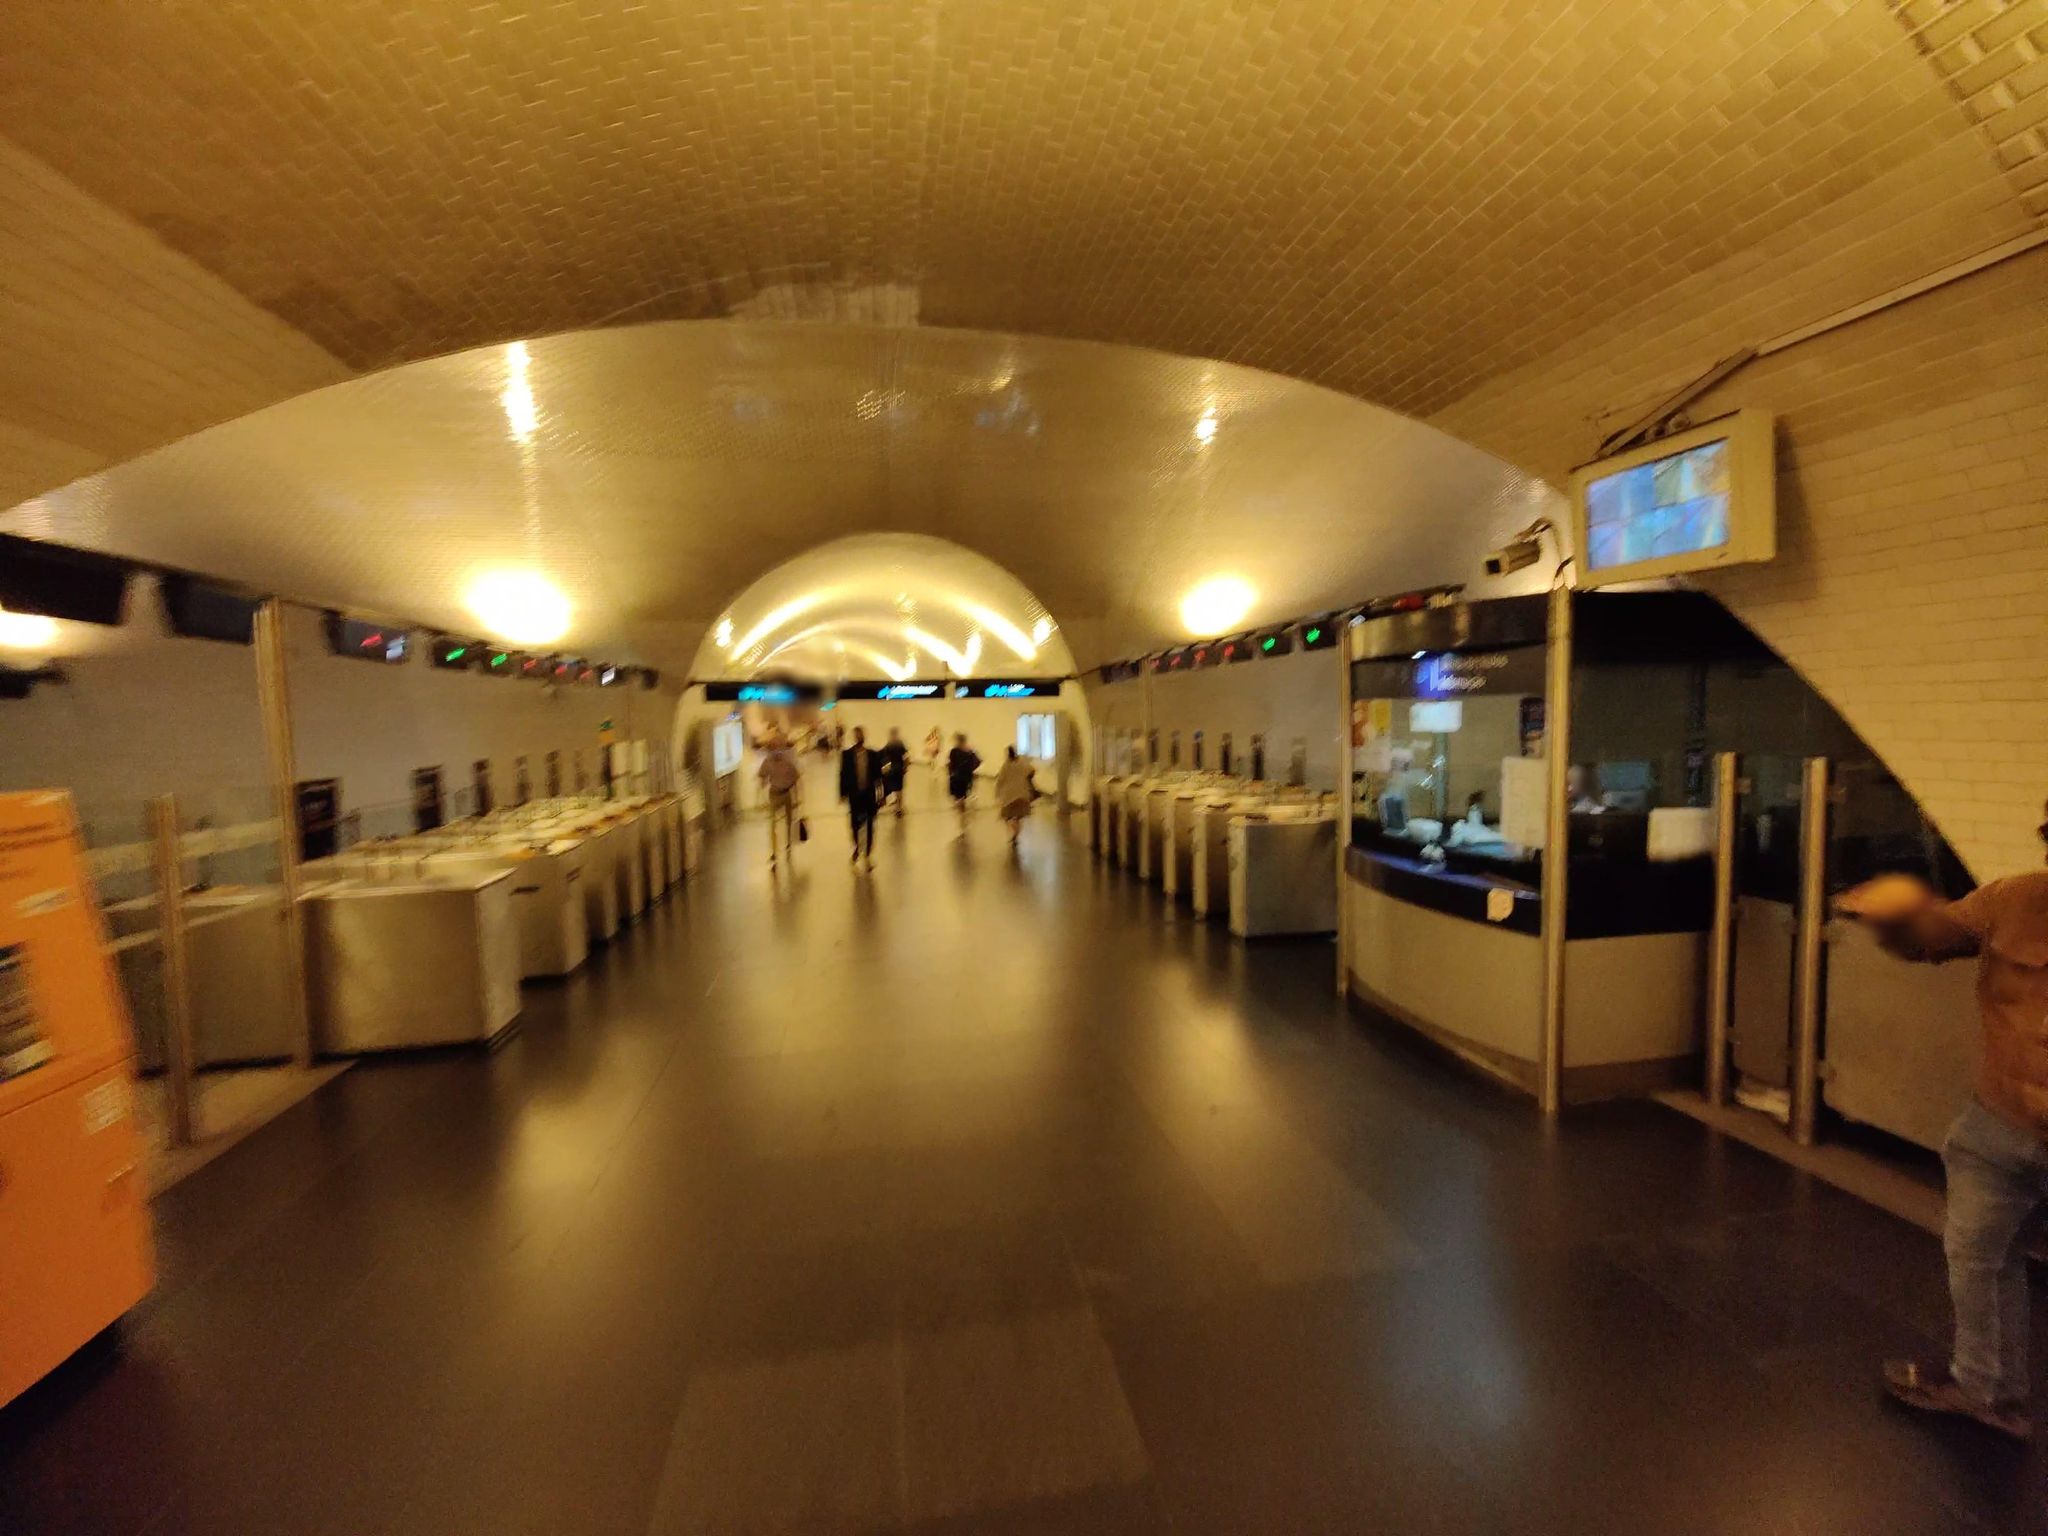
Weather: snowy
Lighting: night
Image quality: slightly poor
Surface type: walking surface
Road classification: pedestrian, steps, footway
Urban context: urban centre
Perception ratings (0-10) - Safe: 0.88, Lively: 5.58, Beautiful: 6.94, Boring: 5.57, Depressing: 7.55, Wealthy: 3.41